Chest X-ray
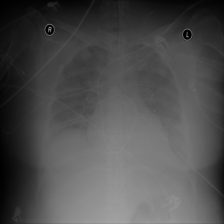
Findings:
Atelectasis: negative
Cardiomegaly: negative
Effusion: negative
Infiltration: negative
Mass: negative
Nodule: negative
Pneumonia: negative
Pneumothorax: negative
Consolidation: negative
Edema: negative
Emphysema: negative
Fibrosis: negative
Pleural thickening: negative
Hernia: negative